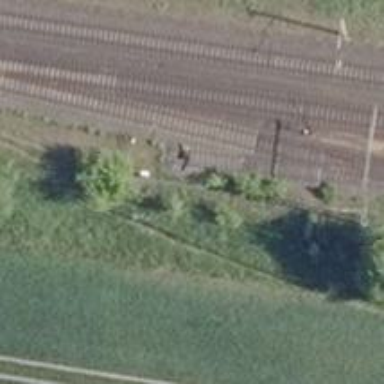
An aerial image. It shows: Signal on the railway track. It is positioned in the track.